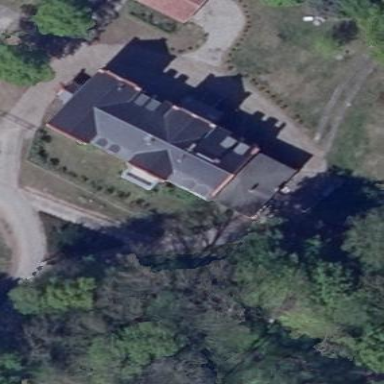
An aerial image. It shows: Historic manor castle that serves as guest house.